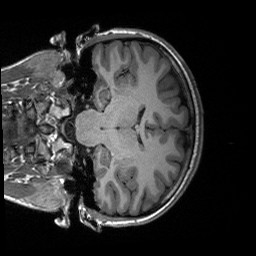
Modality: T1w
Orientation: coronal
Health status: healthy
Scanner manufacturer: siemens
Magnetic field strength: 3 T
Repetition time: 2.3 s
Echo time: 0.00228 s